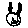
Label: cat